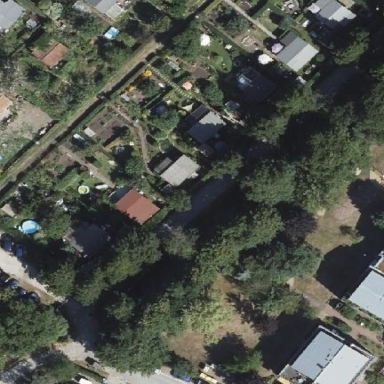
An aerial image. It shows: Plot in the allotments.